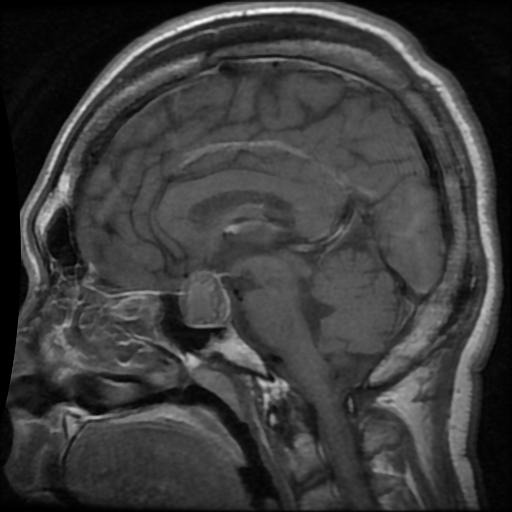
Label: pituitary